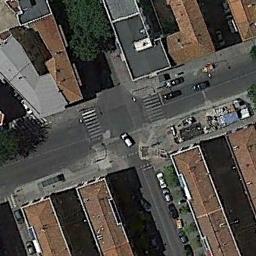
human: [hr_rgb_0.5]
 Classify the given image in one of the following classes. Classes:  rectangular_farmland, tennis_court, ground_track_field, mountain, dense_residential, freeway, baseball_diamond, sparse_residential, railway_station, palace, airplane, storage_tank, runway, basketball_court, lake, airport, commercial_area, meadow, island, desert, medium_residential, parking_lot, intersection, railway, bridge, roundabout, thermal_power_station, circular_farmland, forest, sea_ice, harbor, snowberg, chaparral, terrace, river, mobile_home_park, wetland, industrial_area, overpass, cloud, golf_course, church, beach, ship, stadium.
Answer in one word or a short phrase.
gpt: intersection